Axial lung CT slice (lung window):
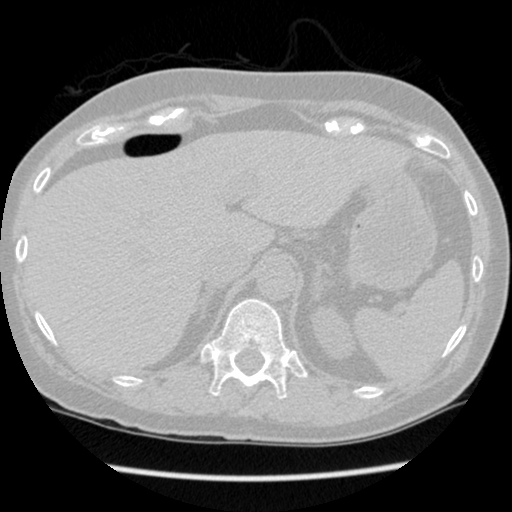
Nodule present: no